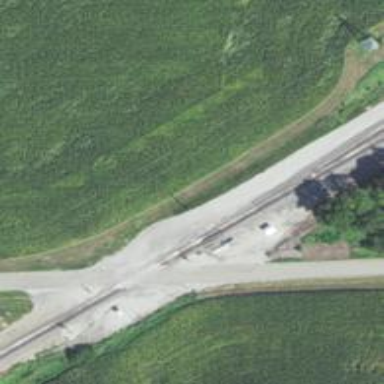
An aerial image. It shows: Railway spur junction.